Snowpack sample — Buffalo Mountain, Silverthorne, Colorado, USA (2/22/26, 2:02 PM MST)
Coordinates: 39.622, -106.113
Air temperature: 33 °F
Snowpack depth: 63 cm
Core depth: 20 cm
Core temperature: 23 °F
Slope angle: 11°, slope face: 116°
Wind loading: low
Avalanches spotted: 0
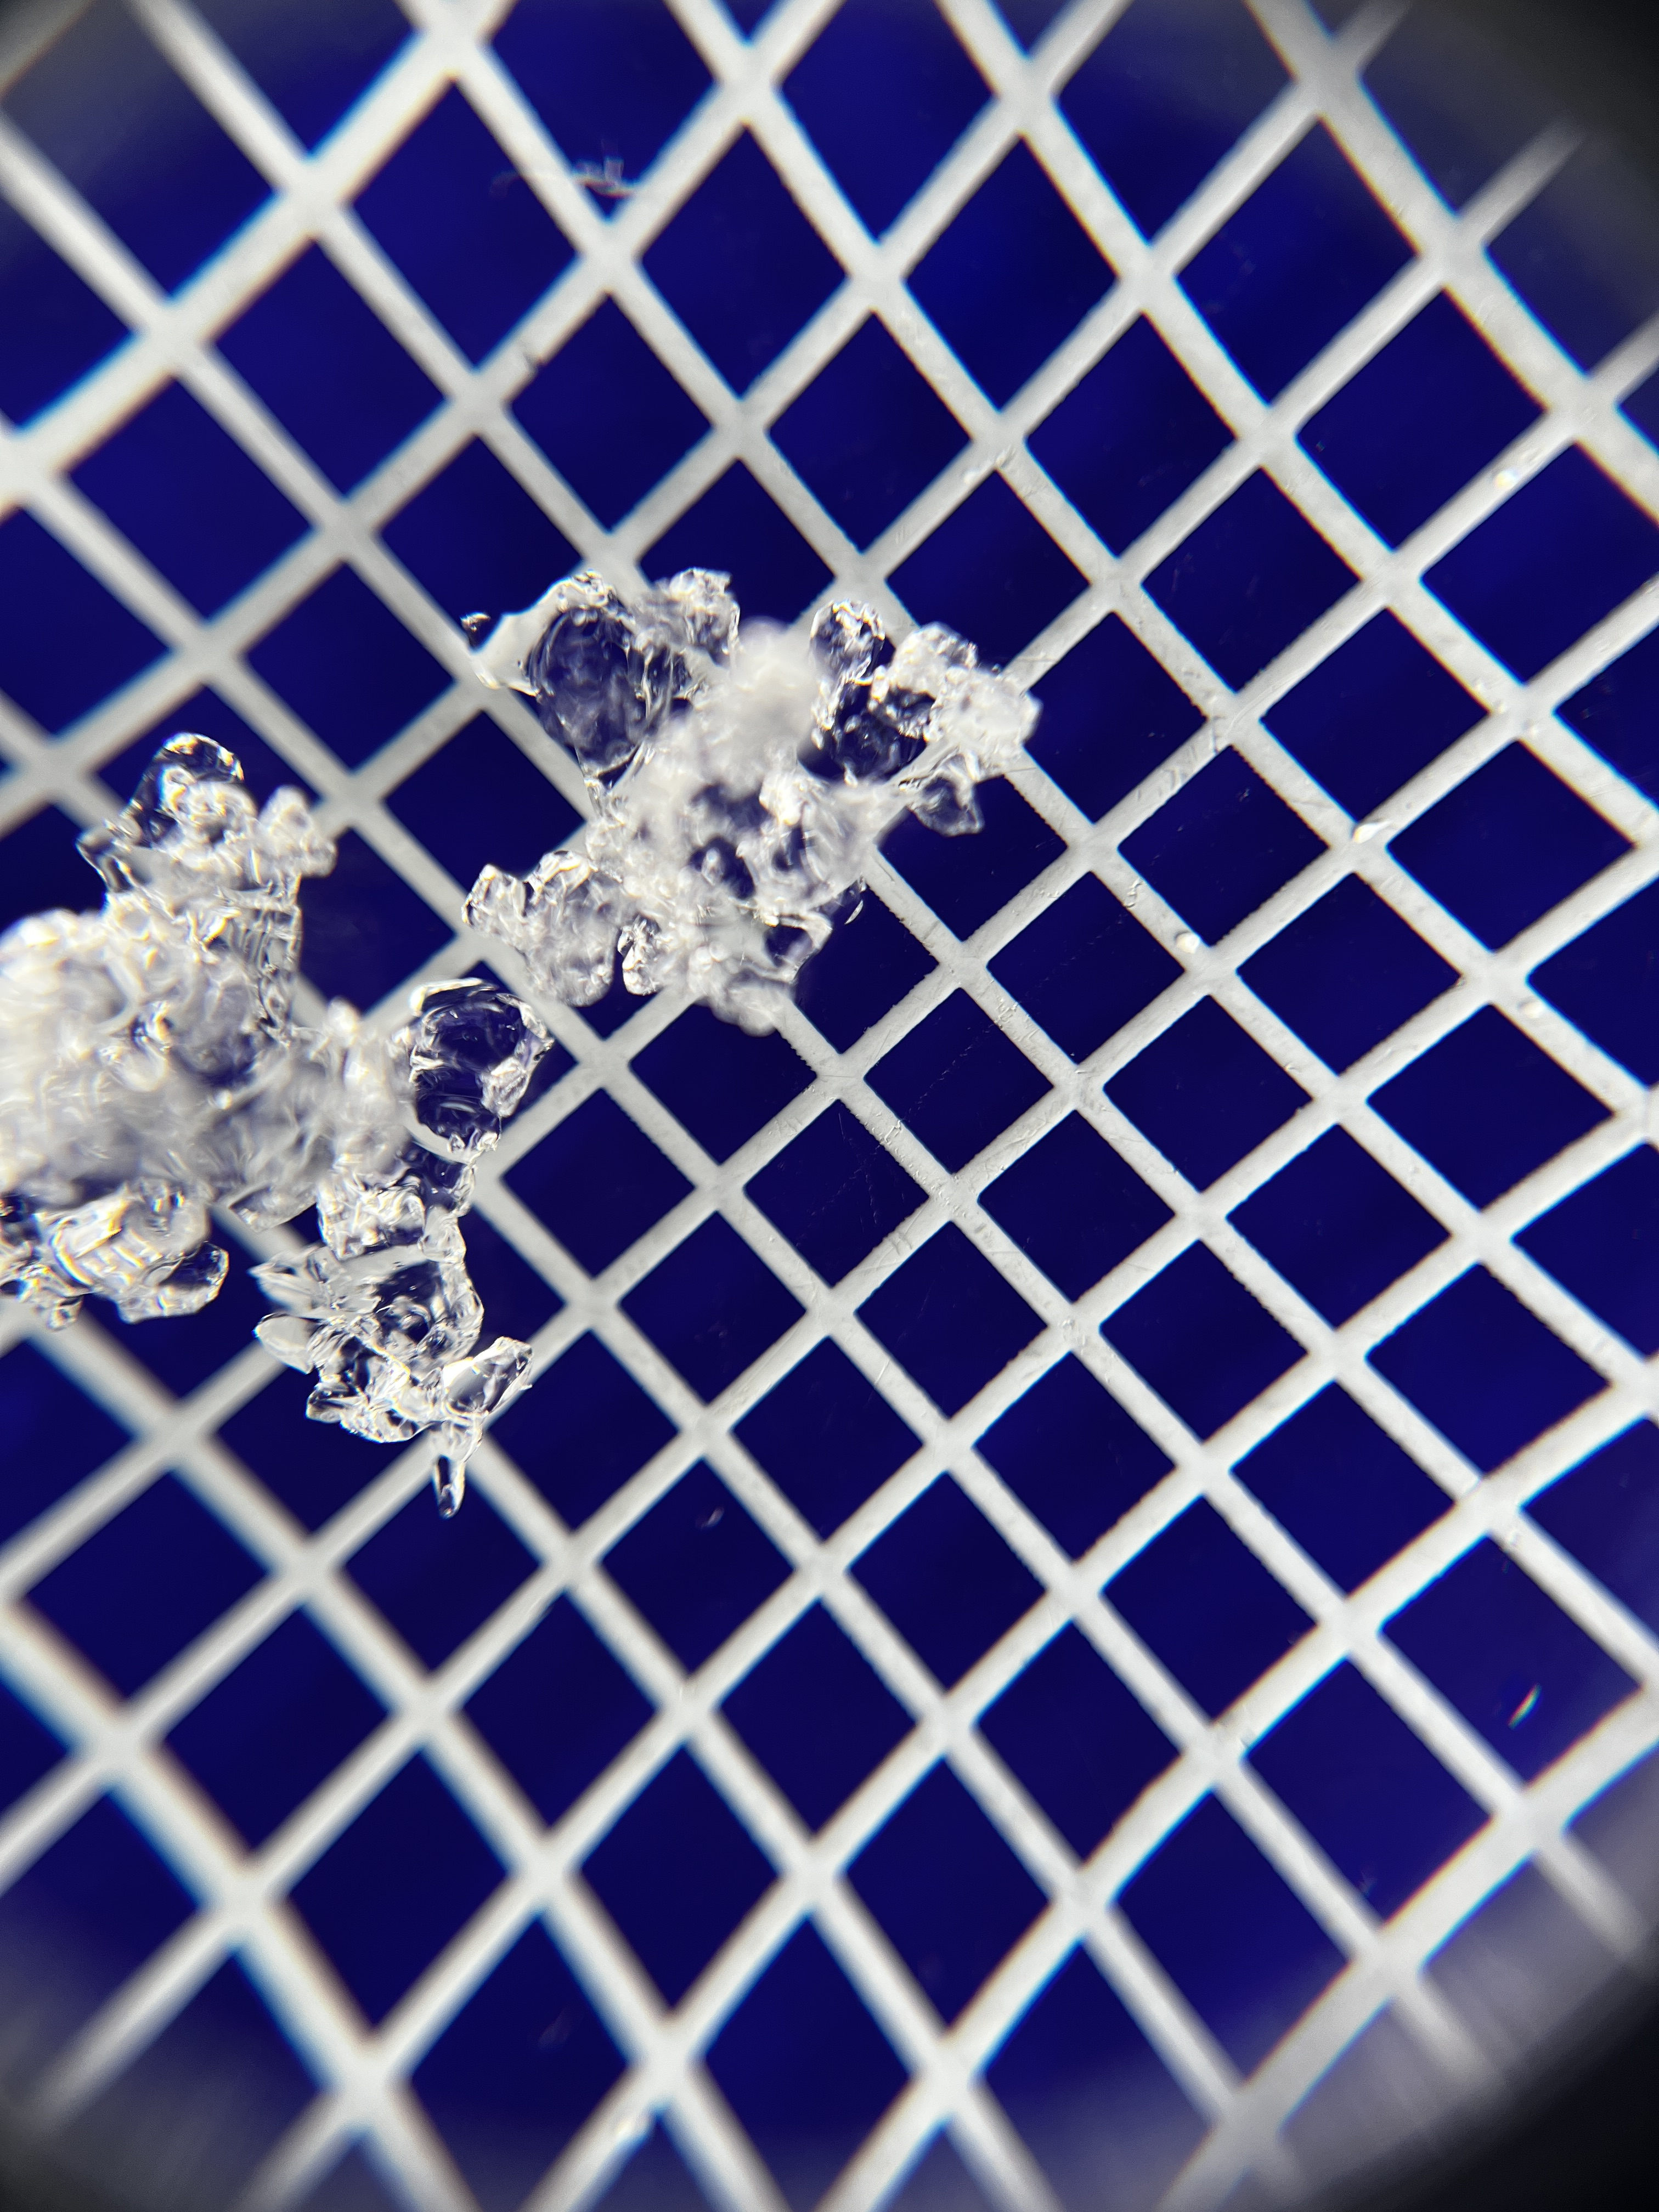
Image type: magnified_profile
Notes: In a firebreak similar to site 1, minimal wind loading with no spotted avalanches (not many faces in view though)